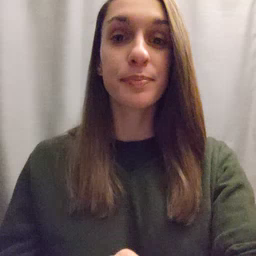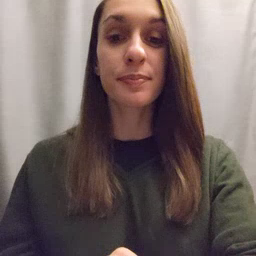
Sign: for